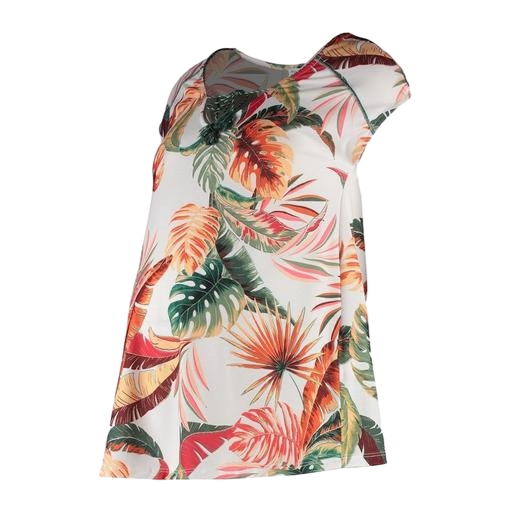
tropical looking shirt, multicolor tropical print t-shirt, multicolor floral-print t-shirt only macy, white background